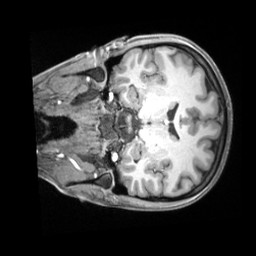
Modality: T1w
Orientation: coronal
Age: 20
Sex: female
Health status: ill
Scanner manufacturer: siemens
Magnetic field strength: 3 T
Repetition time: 2.2 s
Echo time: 0.00218 s